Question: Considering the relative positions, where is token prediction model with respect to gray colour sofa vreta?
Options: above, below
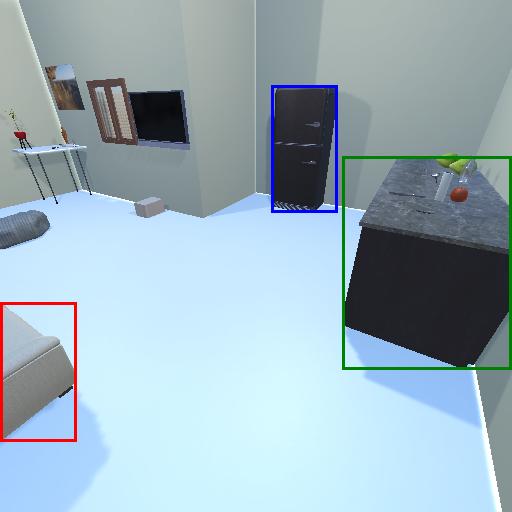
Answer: above